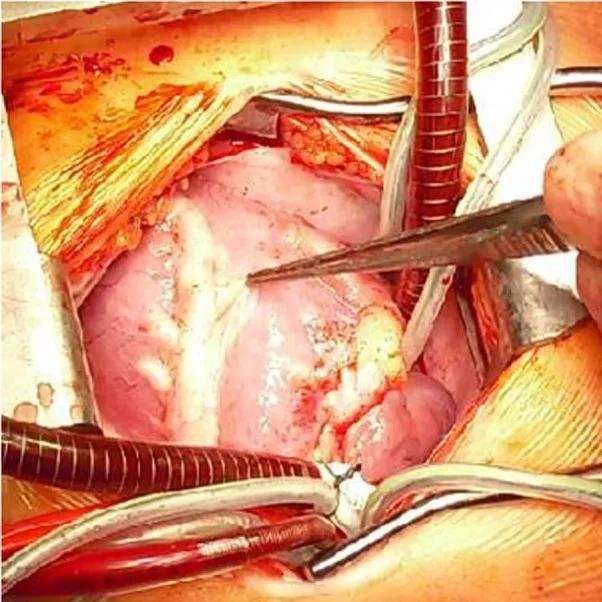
Intra-operative view of the diseased heart with the extensive changes of the coronary arteries caused by Kawasaki disease. In front is the left anterior descending artery visible.
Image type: medical_photograph (other_medical_photograph)